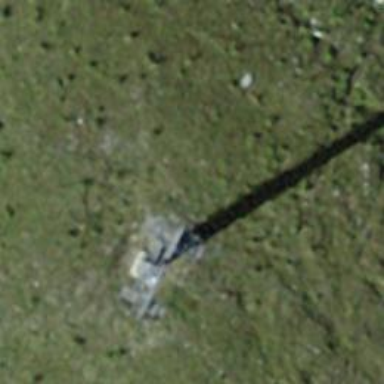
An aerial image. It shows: Pylon used for aerialway.